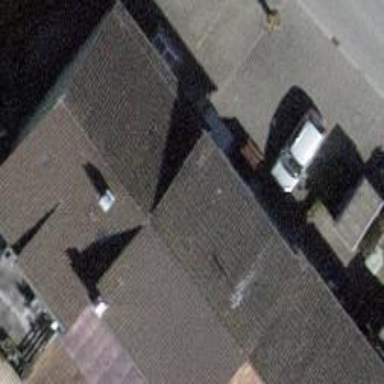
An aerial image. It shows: Building with tiled roof.